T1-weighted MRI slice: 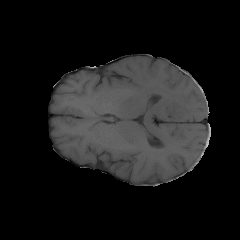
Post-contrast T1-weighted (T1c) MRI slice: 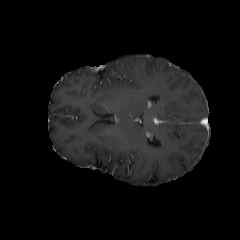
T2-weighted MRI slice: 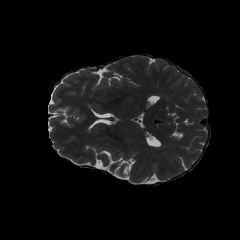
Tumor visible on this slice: no